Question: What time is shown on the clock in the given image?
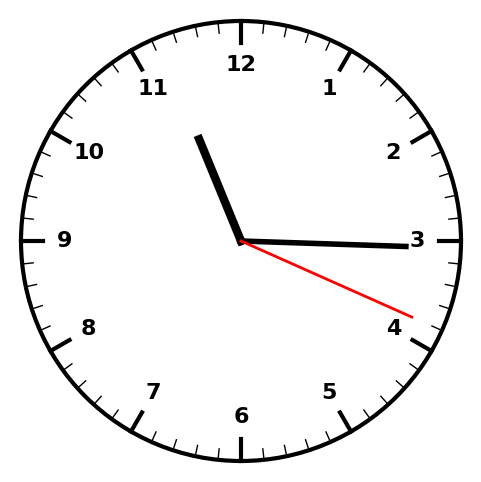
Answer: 11:15:19